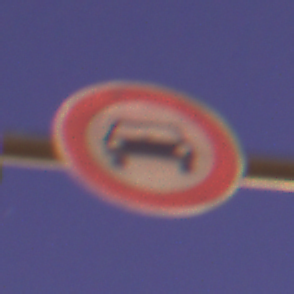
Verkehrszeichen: VerbotKraftwagen
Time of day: Night
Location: Outdoor (Urban)
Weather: Clear
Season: NotSpecified
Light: Artificial